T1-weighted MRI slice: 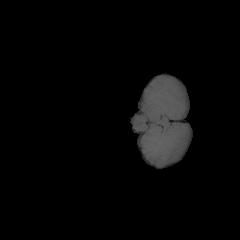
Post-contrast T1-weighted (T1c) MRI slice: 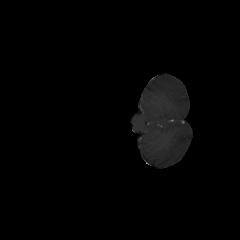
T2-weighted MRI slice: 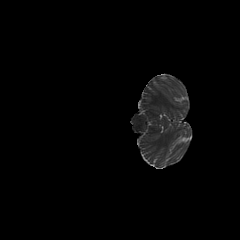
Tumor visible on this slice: no